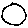
Label: circle